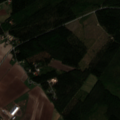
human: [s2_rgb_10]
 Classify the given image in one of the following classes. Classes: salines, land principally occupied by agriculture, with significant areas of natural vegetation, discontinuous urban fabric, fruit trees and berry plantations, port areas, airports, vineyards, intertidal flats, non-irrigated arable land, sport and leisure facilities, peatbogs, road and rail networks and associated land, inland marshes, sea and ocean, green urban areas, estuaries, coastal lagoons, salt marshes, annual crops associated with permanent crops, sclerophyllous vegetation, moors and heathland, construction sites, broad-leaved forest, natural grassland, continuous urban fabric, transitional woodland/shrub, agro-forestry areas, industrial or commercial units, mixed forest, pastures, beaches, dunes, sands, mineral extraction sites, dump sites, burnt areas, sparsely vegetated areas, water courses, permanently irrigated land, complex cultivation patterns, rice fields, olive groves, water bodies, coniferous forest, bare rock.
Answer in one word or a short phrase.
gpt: non-irrigated arable land, coniferous forest, mixed forest